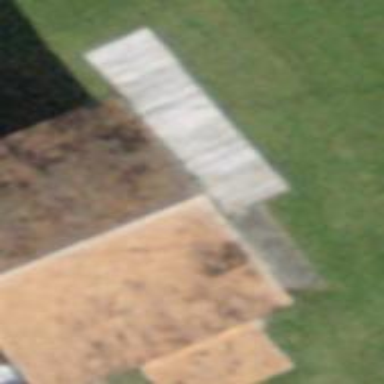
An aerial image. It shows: Shed.